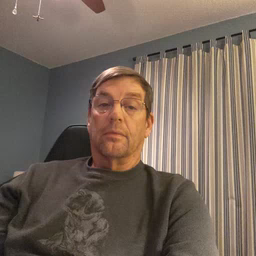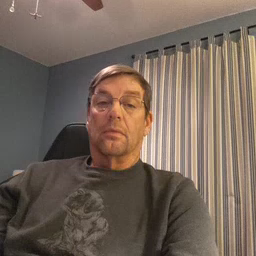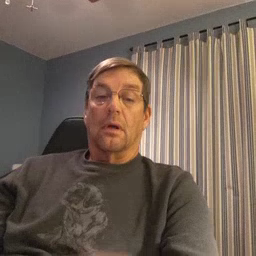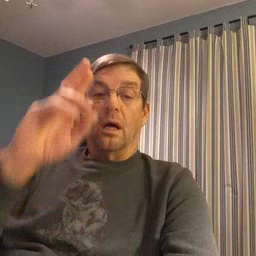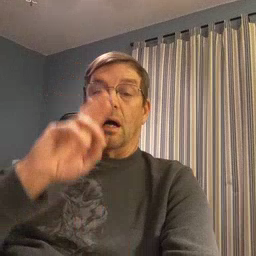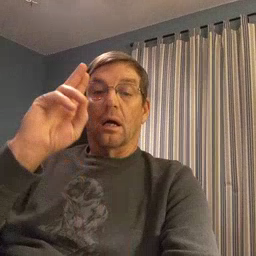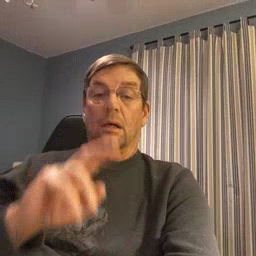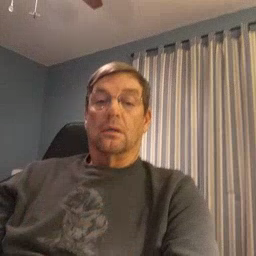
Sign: uncle